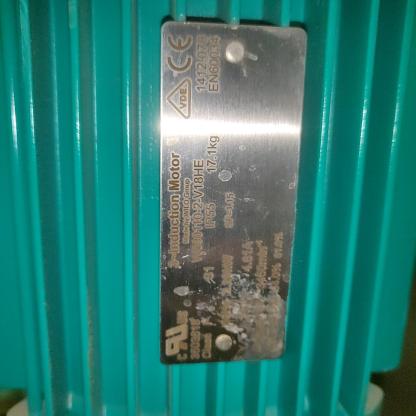
Klasa: tabliczka-znamionowa